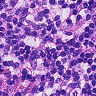
Metastatic tissue present: no